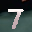
Label: 7